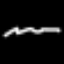
Label: squiggle